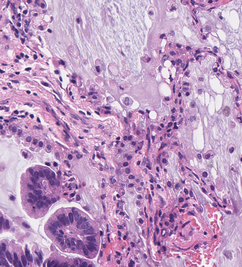
Tumor epithelial tissue: yes
Tumor-associated stroma tissue: yes
Normal tissue: no